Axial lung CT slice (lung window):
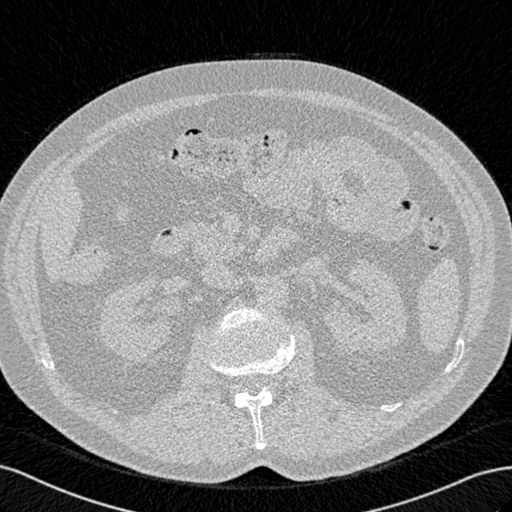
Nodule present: no